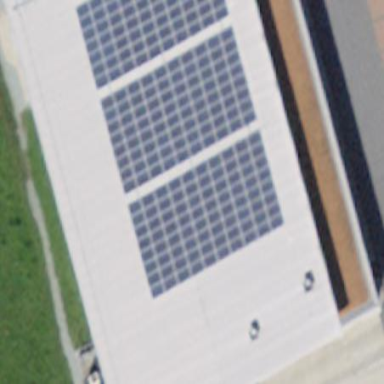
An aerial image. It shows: Solar power generator with photovoltaic panels.